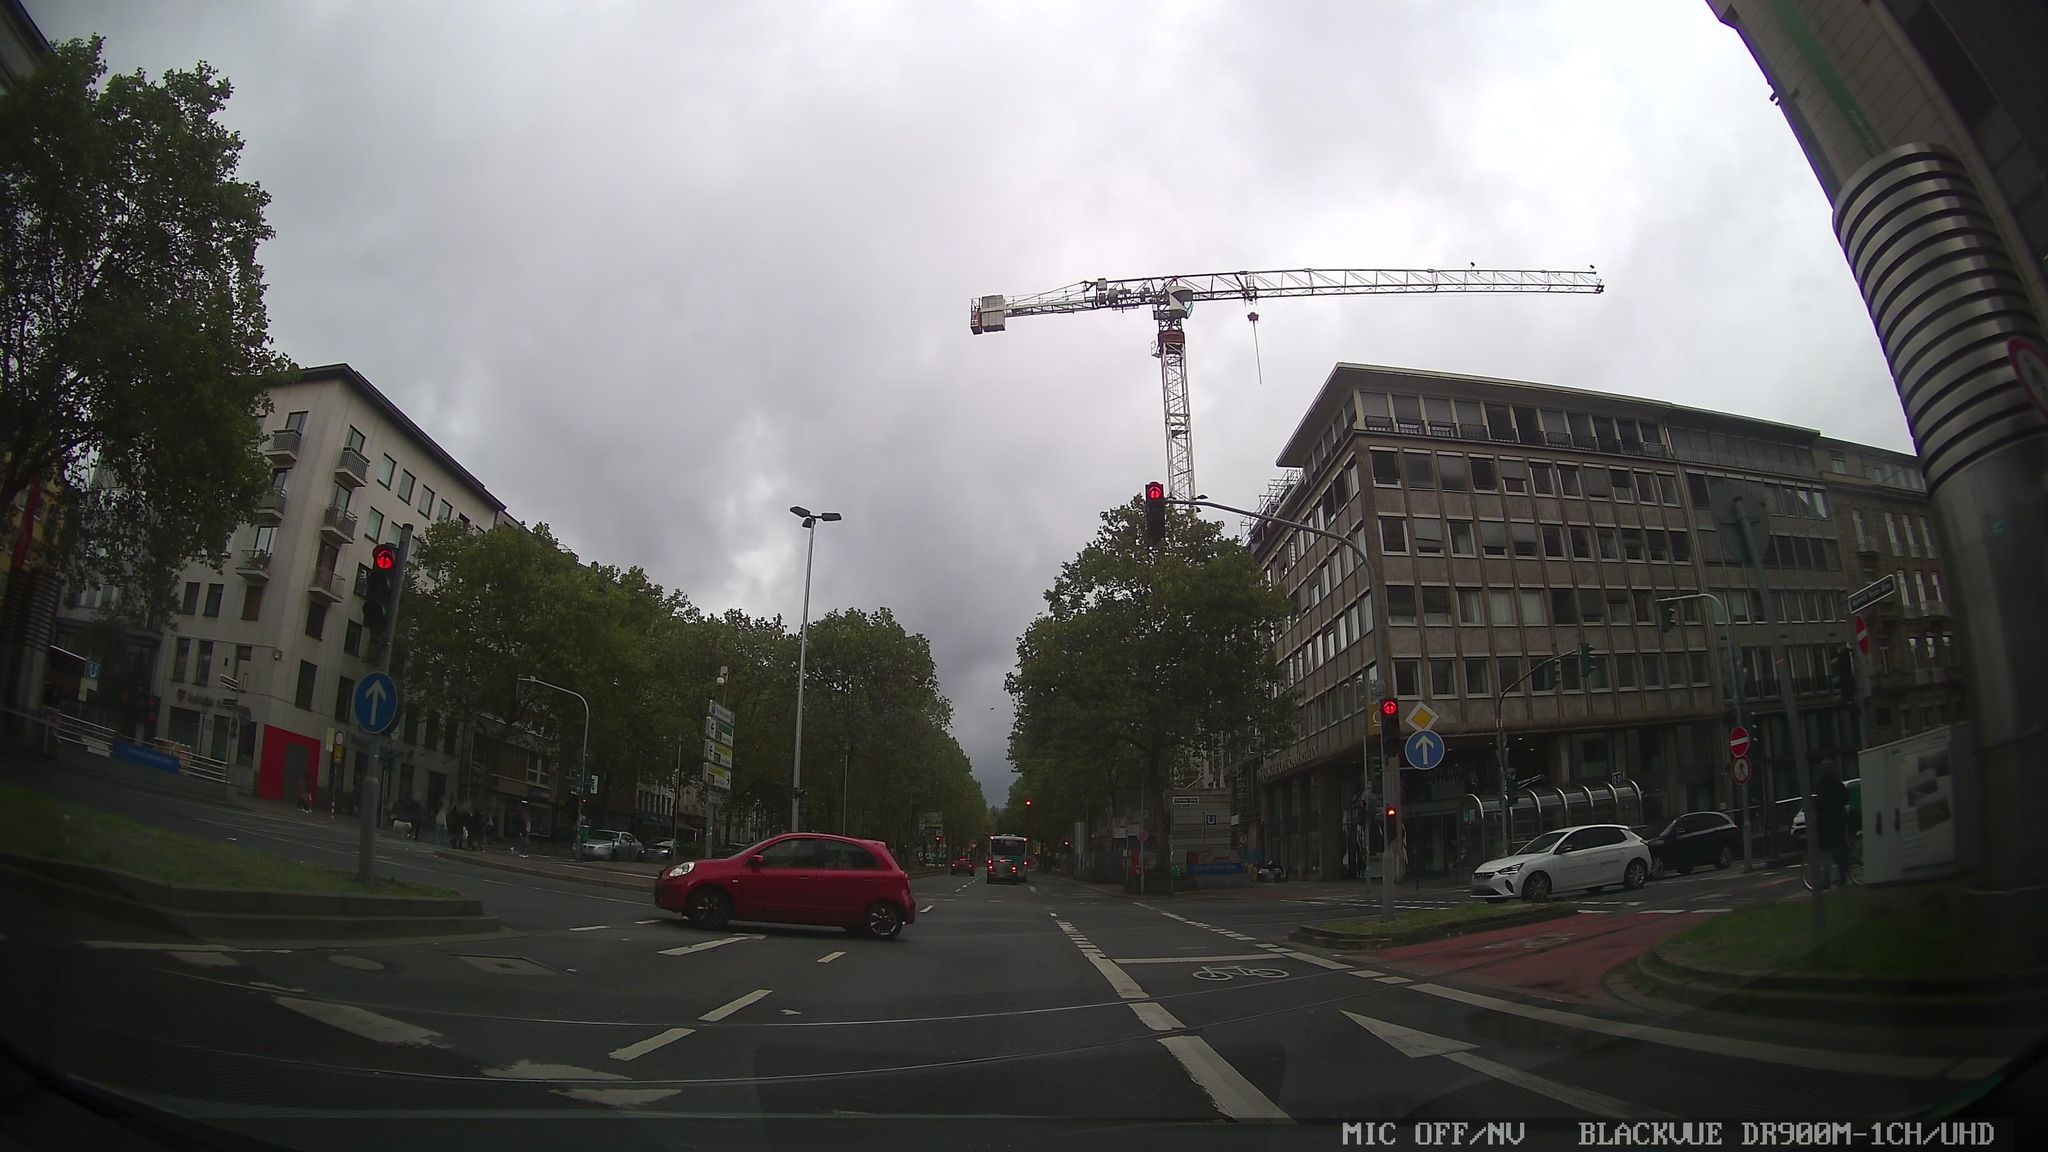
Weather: cloudy
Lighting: day
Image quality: good
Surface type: driving surface
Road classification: footway, steps
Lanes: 2
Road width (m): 1.8
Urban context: urban centre
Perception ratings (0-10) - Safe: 1.54, Lively: 3.17, Beautiful: 1.83, Boring: 1.81, Depressing: 3.27, Wealthy: 3.05